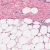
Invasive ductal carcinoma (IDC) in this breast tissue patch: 0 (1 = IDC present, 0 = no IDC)